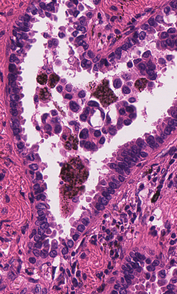
Tumor epithelial tissue: yes
Tumor-associated stroma tissue: yes
Normal tissue: no